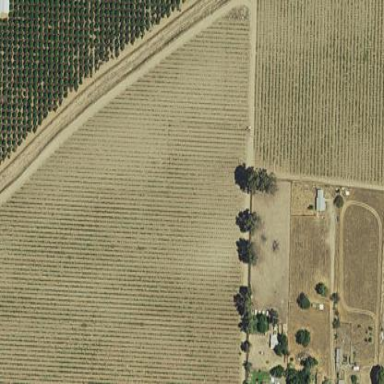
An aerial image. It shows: Vineyard.